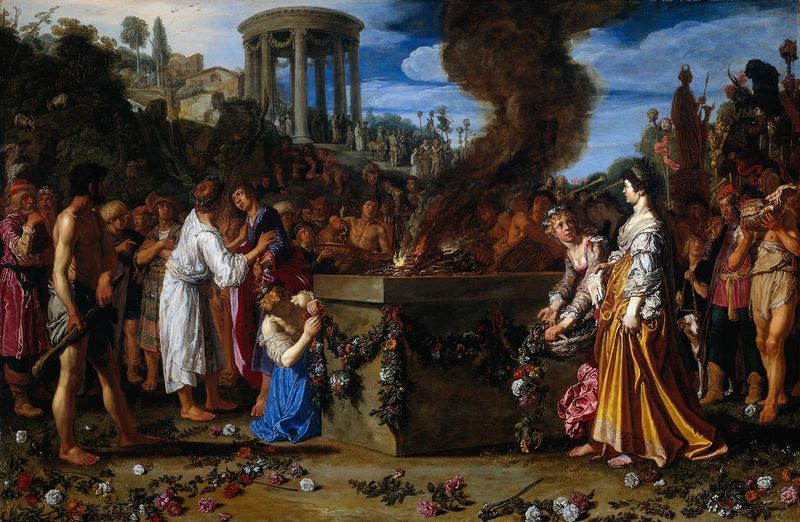
Titel: Orestes and Pylades Disputing at the Altar
Künstler: Pieter Lastman
Standort: Amsterdam
Institution: Rijksmuseum
Schlagwörter: baum, berg, blau, felsen, feuer, gemälde, himmel, mann, nackt, schatten, umhang, weiß, wolken, bäume, frauen, gelb, grün, landschaft, menschen, stadt, blumen, frau, grau, kleid, kleider, männer, orange, schwarz, säulen, blüte, blüten, haus, rose, rosen, rot, fest, malerei, menge, versammlung, feier, barock, samt, stein, trauer, instrument, öl, häuser, hügel, natur, rauch, gewand, gold, mantel, gewänder, klassizismus, girlande, instrumente, rosa, wald, reiter, ranken, deutschland, farbig, zuschauer, zug, dorf, dächer, lila, violett, brand, lanze, soldaten, antike, jungfrau, waffen, waffe, menschenmasse, zeremonie, kranz, mythologie, göttin, menschenmenge, altar, rom, ranke, girlanden, römer, kontraste, griechen, götter, krieger, priester, griechenland, historismus, huldigung, lanzen, prozession, feuerholz, pinien, tempel, altra, blumengirlande, blumenranke, blumenranken, blumenschmuck, fanfaren, heilige, heiligtum, häuser4haus, iphigenie, isaak, kränze, leuchtend, monopteros, muschel, märtyrer, opfer, opferfest, opferstein, opferstock, opferung, orakel, pavillon, pinie, rauchwolke, rokokko, rundtempel, speer, speere, temple, tholos, trompeten, herkules, keule, rennaissance, ziegen, menschenansammlung, standarten, verbrennung, streuen, gaben, monopterus, opfergaben, temel, tempfel, büten, säulengebäude, tormpeten, strauen, standardten, veremonie